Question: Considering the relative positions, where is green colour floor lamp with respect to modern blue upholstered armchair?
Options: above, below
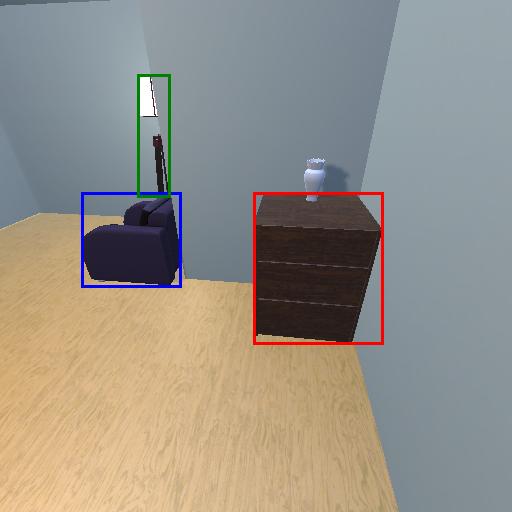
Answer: above